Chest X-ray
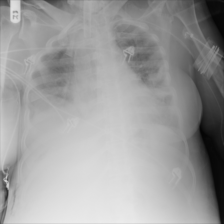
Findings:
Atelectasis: negative
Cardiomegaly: negative
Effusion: negative
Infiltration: positive
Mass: negative
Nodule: positive
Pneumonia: negative
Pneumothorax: positive
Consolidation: negative
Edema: negative
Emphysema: negative
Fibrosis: negative
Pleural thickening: negative
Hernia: negative